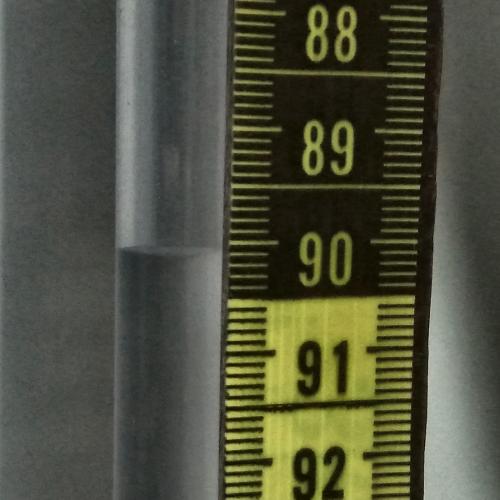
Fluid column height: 90.1 cm